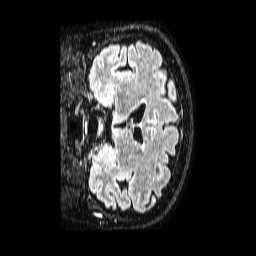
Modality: FLAIR
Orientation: coronal
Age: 60
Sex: female
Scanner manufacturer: philips
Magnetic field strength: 1.5 T
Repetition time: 4.8 s
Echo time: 0.3 s